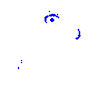
Particle: proton